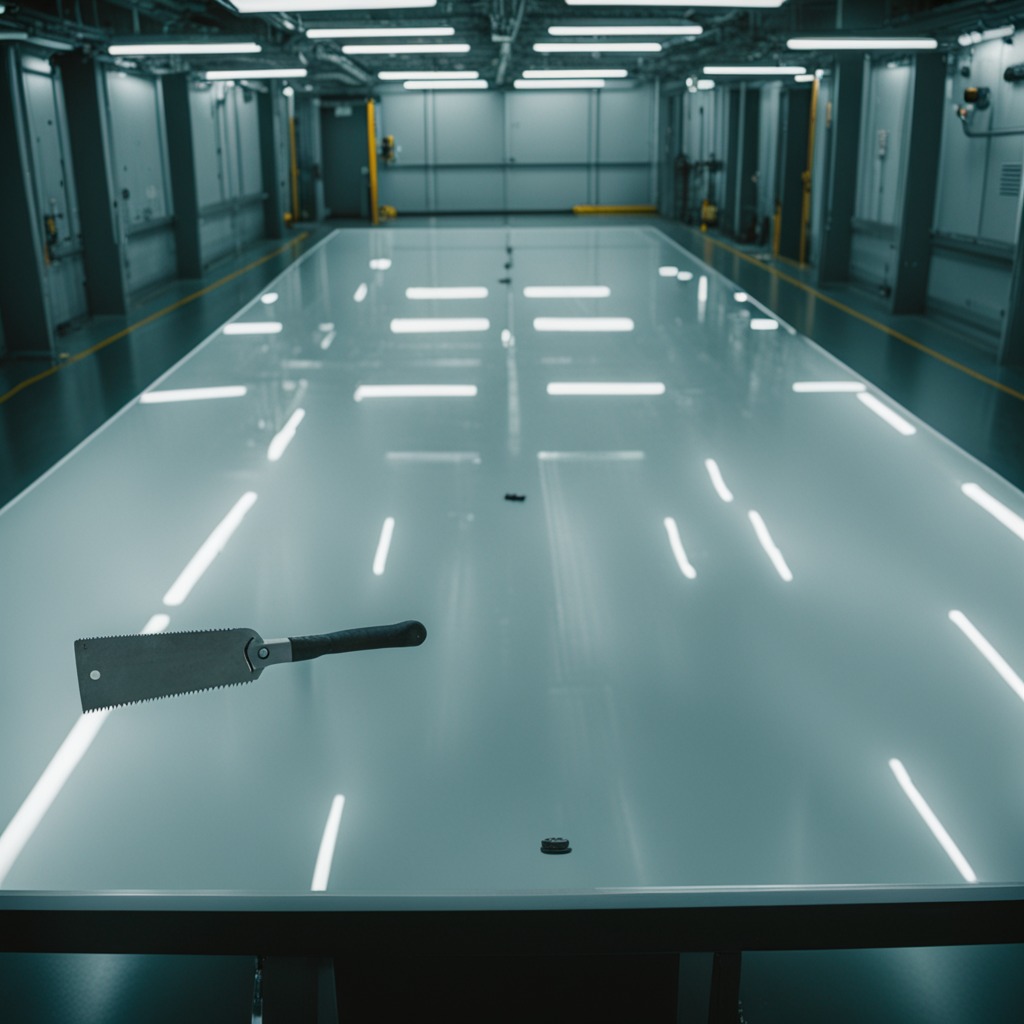
A handheld metal saw is lying on the table in the ship maintenance bay.